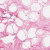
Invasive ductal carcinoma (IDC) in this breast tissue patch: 0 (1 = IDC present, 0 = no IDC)